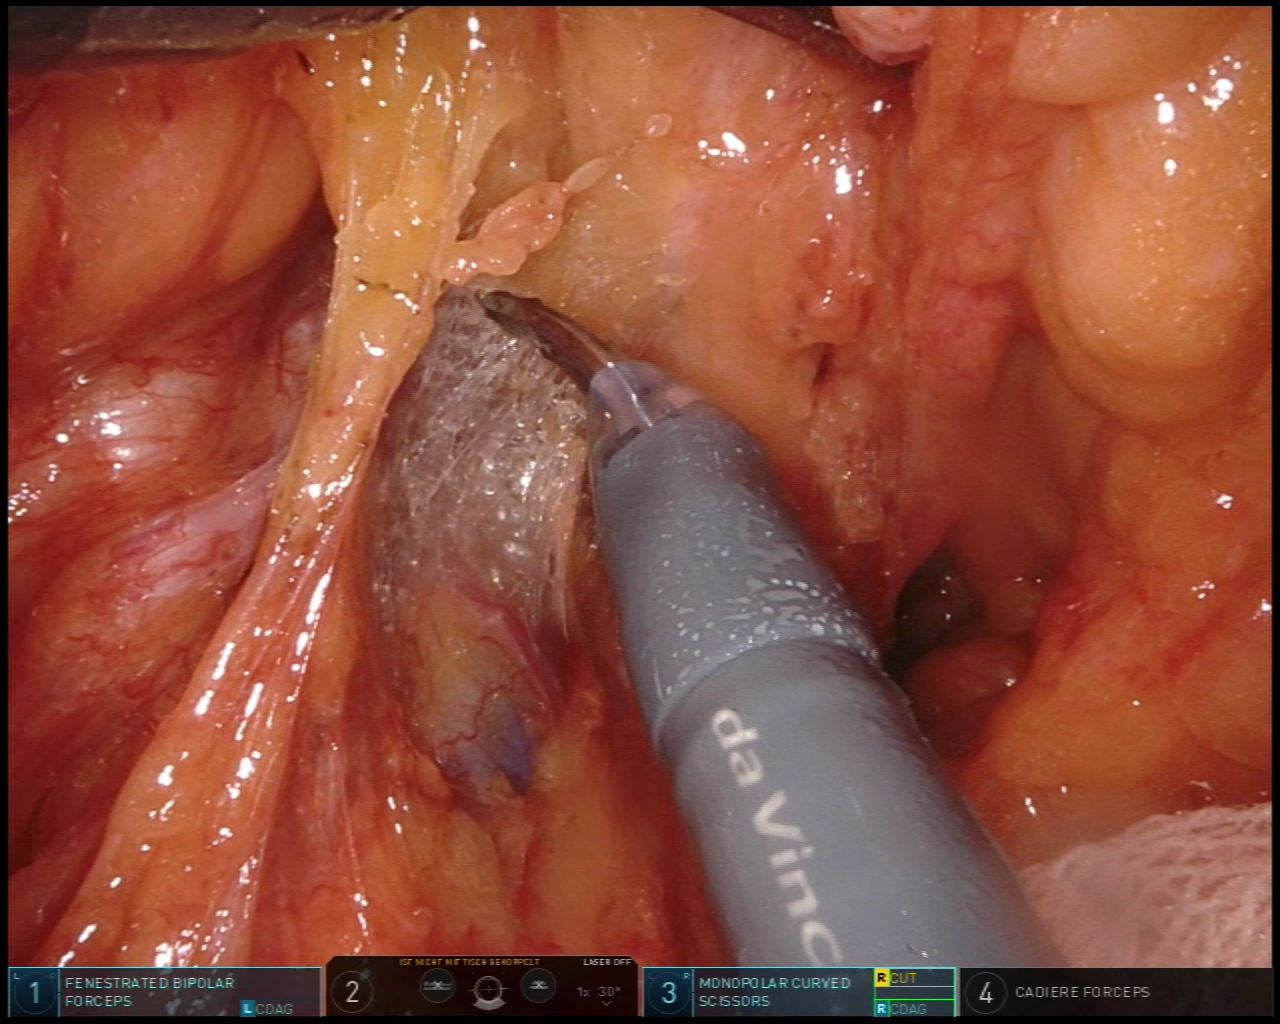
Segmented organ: ureter
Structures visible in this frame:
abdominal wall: no
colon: no
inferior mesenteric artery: no
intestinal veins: no
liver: no
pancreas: no
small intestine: no
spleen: no
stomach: no
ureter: yes
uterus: no
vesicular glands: no